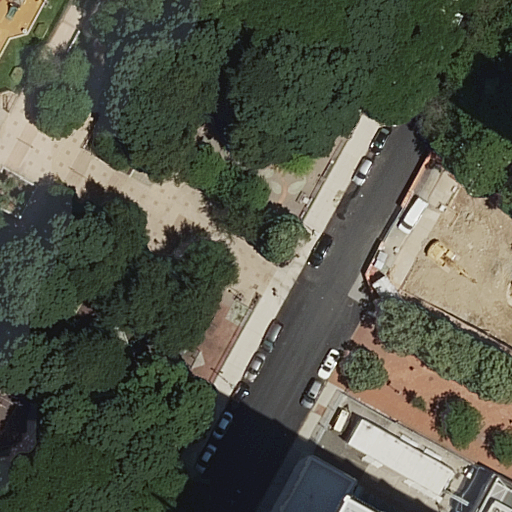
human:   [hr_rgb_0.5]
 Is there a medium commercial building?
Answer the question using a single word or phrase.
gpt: no

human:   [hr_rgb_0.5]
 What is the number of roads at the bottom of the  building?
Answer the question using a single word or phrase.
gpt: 0

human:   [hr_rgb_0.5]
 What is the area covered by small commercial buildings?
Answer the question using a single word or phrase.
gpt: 0m2

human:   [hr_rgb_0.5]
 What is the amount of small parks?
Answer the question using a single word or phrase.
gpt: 0

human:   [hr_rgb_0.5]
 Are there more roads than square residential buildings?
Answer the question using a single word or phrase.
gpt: yes

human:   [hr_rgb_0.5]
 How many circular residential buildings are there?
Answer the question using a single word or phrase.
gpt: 0

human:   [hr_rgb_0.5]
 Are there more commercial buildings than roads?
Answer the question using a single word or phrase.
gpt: no

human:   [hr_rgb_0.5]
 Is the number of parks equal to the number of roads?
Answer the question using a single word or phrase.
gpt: no

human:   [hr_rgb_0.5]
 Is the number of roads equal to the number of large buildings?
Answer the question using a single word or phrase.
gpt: no

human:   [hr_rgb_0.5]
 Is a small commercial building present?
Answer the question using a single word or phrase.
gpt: no

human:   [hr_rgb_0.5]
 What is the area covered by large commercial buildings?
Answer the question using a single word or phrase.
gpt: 0m2

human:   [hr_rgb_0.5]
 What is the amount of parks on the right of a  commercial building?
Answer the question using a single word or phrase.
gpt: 0

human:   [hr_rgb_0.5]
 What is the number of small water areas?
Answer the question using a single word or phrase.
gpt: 0

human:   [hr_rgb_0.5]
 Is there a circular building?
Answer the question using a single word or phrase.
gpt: no

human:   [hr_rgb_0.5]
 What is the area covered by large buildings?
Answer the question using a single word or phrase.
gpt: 2442m2

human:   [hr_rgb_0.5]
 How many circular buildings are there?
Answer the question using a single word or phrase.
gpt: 0

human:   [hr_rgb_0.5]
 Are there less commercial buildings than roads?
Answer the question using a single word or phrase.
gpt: yes

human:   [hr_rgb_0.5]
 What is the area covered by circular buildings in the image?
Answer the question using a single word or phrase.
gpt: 0m2

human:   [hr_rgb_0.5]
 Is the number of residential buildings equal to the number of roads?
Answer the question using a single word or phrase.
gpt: no

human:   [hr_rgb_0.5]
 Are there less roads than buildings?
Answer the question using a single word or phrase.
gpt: no

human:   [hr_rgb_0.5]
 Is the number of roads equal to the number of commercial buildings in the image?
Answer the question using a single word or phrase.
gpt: no

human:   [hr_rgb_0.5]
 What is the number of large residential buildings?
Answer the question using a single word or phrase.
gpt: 1

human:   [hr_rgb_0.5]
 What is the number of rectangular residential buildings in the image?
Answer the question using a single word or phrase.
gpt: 0

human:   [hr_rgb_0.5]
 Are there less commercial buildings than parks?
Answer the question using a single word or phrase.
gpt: yes

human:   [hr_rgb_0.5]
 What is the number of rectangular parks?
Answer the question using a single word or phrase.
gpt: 1

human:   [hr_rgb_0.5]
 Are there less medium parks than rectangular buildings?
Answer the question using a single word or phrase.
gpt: no

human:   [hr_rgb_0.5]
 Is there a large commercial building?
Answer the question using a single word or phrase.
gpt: no

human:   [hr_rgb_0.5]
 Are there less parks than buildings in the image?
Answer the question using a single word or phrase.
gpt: no

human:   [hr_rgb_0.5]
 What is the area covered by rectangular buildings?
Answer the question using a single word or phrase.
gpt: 0m2

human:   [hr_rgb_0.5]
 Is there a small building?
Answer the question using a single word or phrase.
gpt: no

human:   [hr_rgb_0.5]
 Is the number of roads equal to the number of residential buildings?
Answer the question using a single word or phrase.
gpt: no

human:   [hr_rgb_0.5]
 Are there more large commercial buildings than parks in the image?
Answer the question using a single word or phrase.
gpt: no

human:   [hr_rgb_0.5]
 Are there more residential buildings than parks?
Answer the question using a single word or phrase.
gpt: no

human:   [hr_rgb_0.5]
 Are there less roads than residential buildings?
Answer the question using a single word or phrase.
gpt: no

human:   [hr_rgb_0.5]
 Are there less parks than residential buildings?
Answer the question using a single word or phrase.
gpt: no

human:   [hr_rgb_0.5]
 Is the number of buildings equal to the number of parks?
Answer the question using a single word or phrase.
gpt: yes